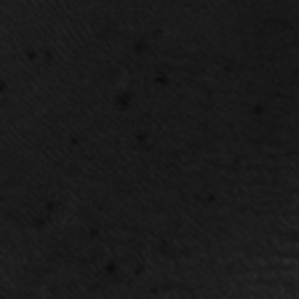
Label: frost